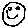
Label: smiley face